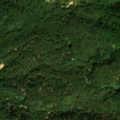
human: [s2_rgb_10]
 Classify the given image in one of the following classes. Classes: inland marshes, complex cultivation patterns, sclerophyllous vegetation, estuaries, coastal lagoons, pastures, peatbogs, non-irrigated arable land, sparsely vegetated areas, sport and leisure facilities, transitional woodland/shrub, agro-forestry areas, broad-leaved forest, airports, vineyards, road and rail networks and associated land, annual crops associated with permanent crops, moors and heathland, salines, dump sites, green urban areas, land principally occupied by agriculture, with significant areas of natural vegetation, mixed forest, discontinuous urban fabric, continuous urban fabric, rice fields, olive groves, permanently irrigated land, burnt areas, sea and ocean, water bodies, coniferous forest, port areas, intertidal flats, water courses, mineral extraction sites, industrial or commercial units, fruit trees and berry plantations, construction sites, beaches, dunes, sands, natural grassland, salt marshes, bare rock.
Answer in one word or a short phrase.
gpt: broad-leaved forest, mixed forest